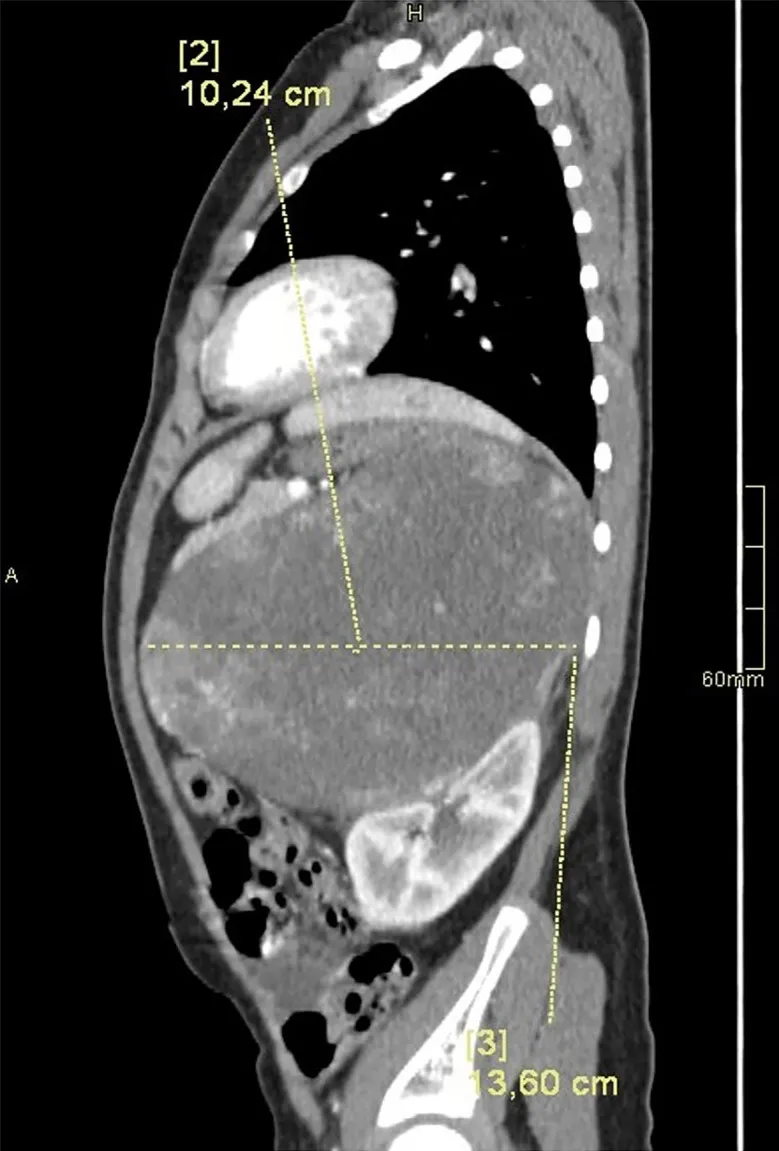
CT of the abdomen in the LR plane.
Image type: radiology (ct)